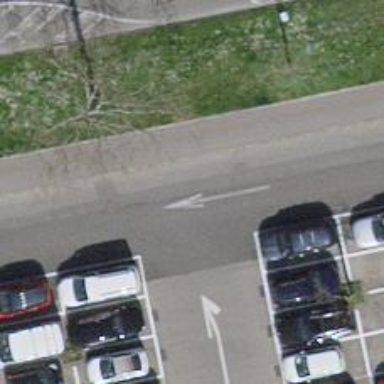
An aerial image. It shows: Asphalt parking aisle designated as service road.